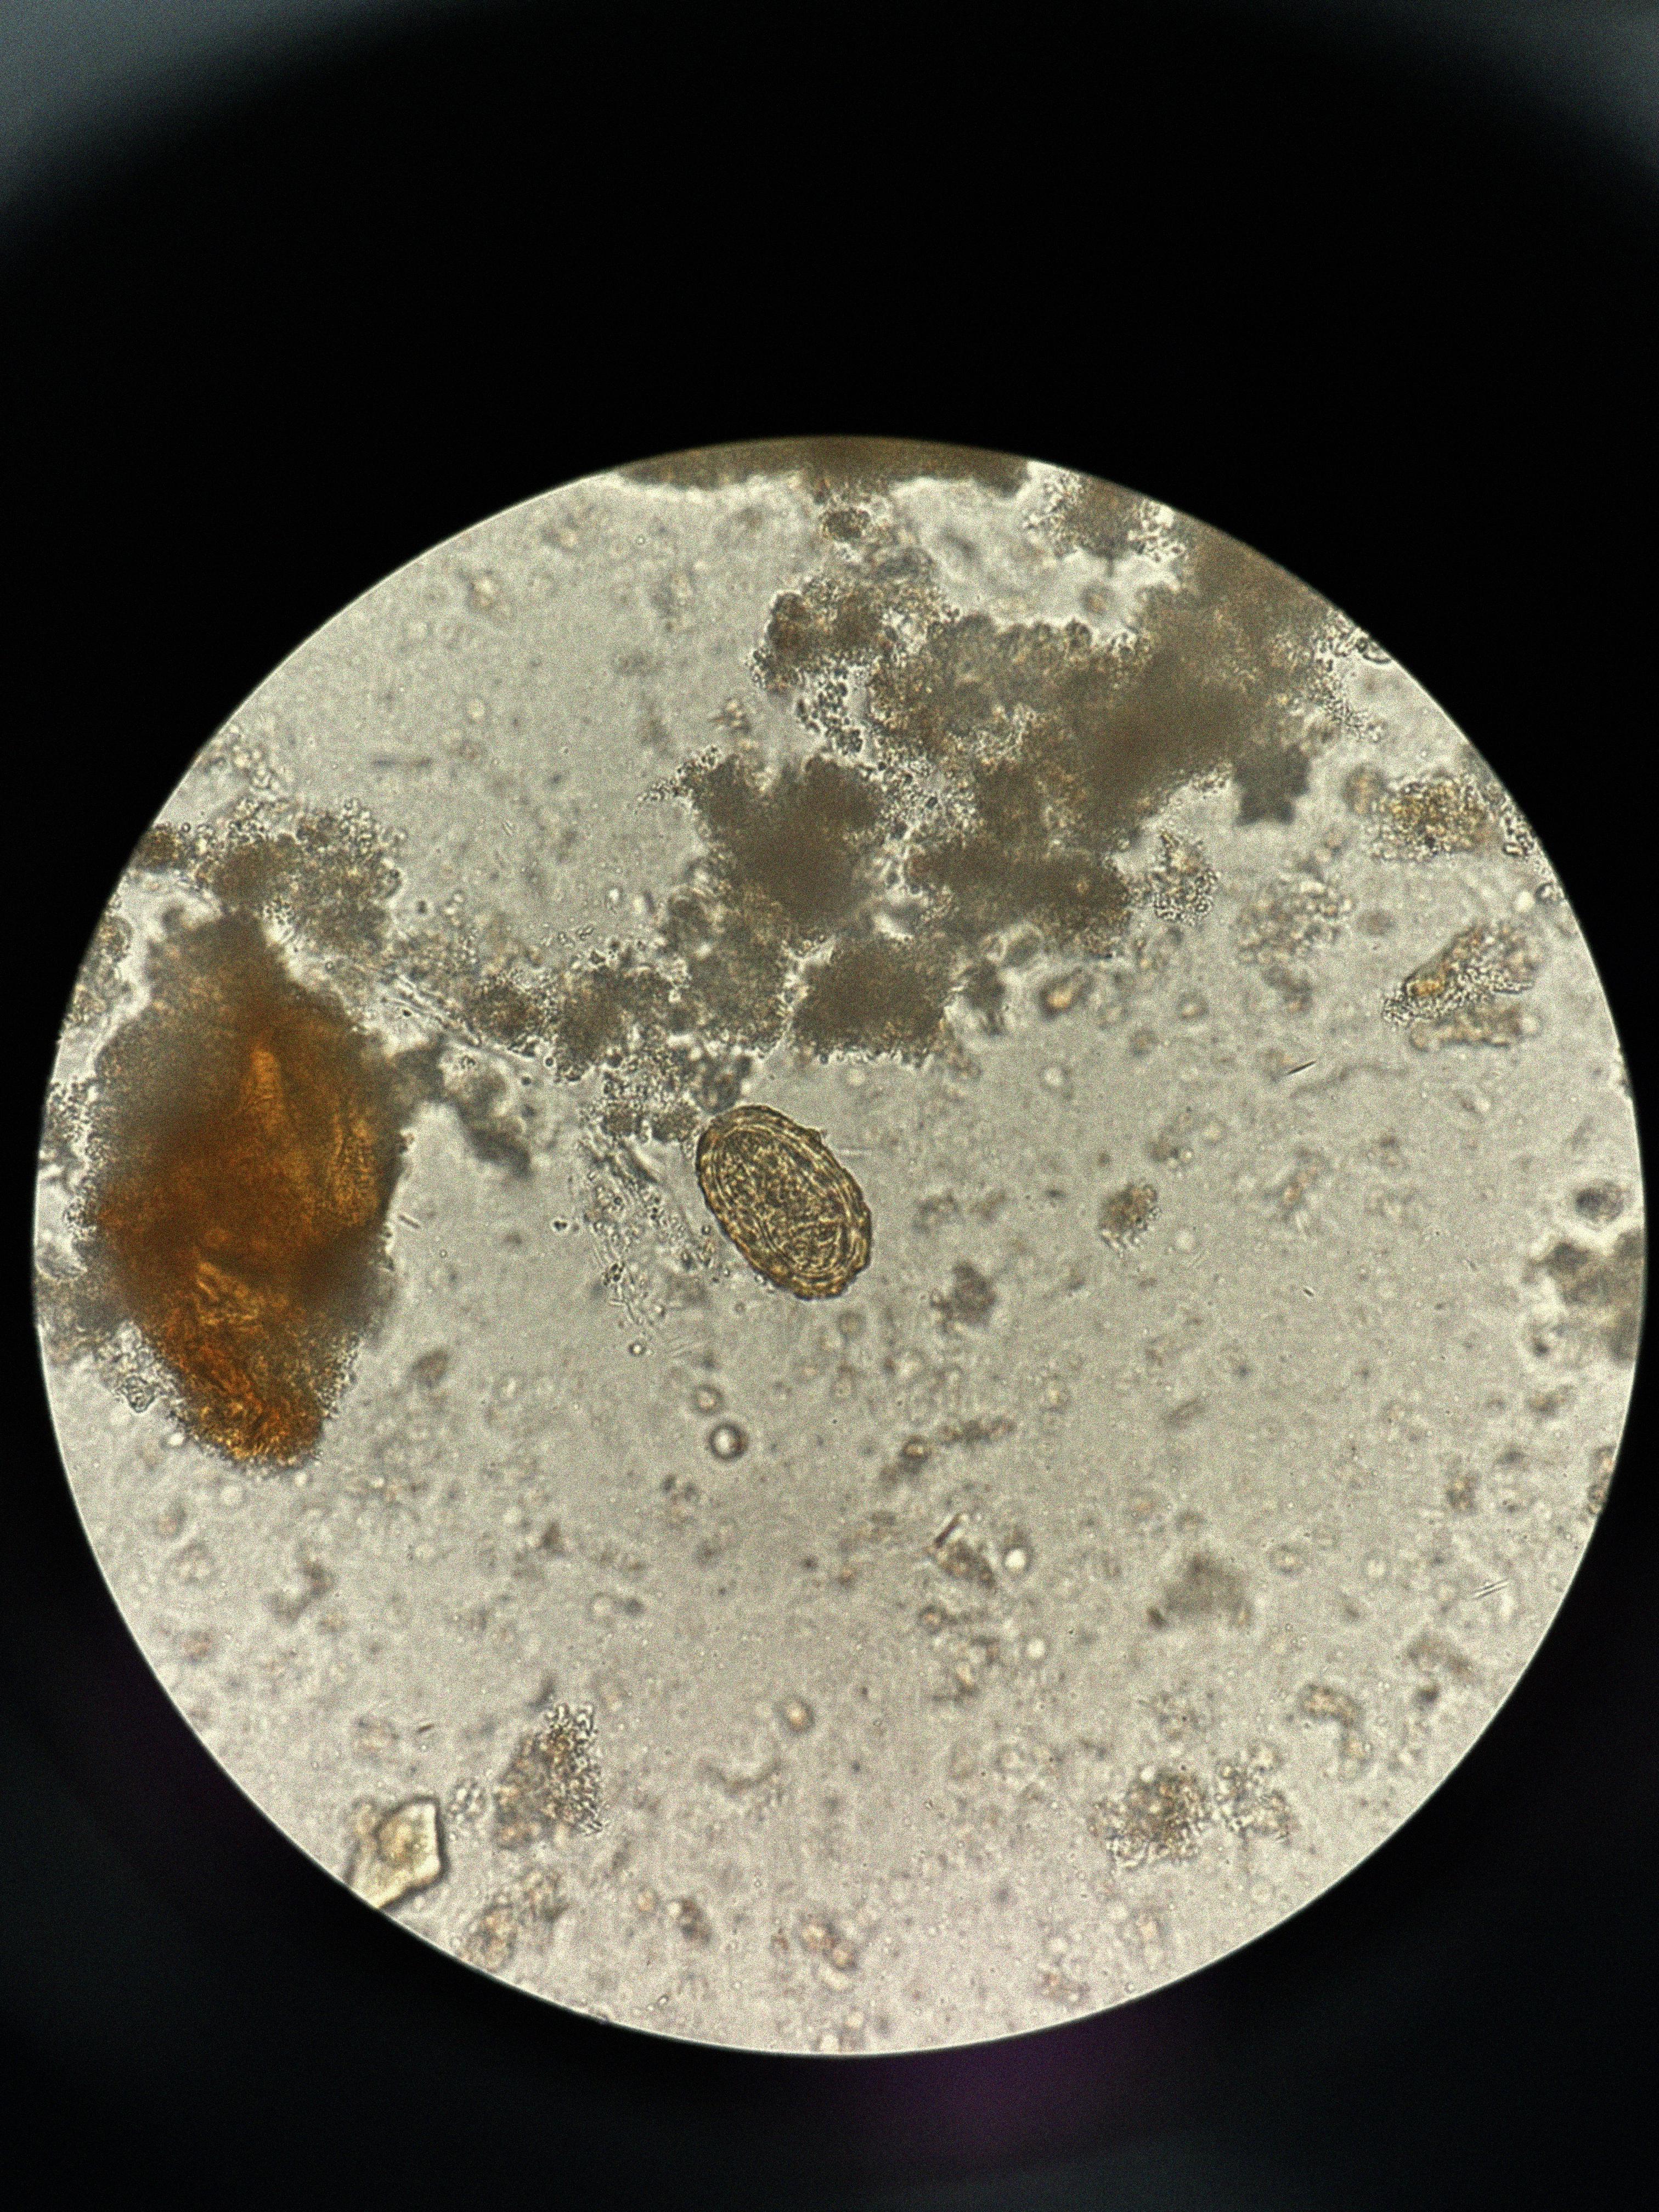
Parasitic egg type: Ascaris lumbricoides